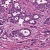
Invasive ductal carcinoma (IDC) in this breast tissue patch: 1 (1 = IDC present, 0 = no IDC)